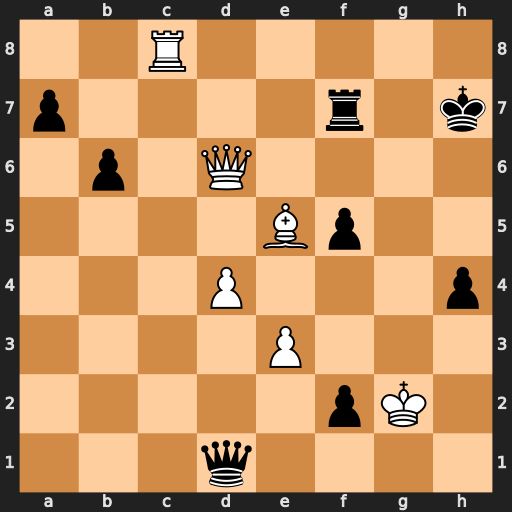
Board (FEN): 2R5/p4r1k/1p1Q4/4Bp2/3P3p/4P3/5pK1/3q4
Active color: w
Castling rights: -
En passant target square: -
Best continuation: Rh8#